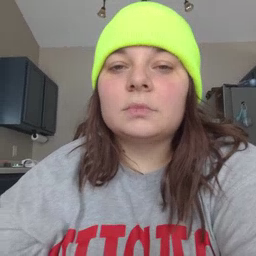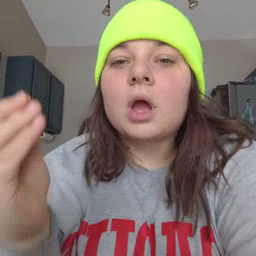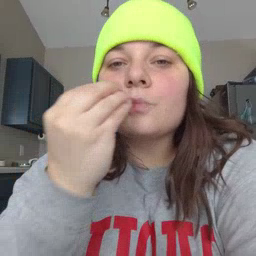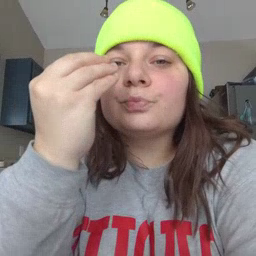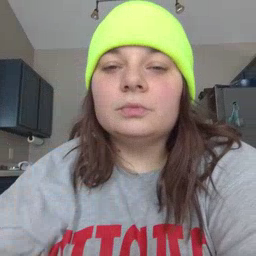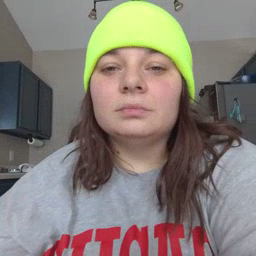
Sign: kiss